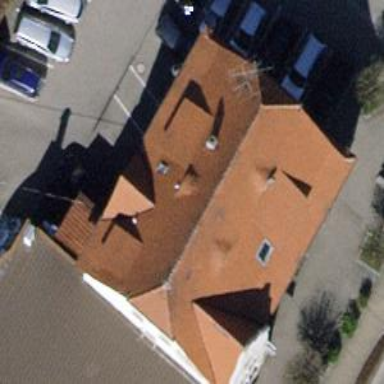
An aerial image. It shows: Guest house with restaurant.